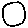
Label: circle